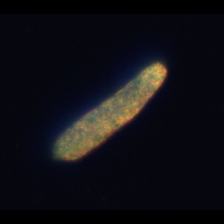
Taxon: Guinardia
Group: Diatoms